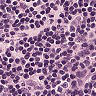
Metastatic tissue present: no